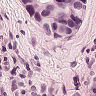
Metastatic tissue present: yes